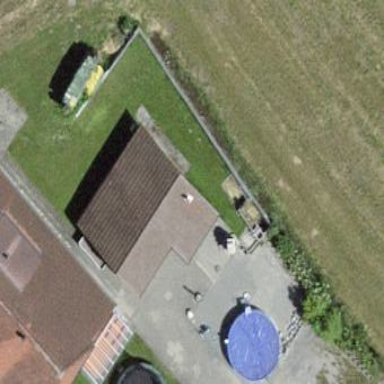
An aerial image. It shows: Barn.